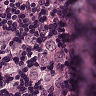
Metastatic tissue present: yes